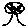
Label: tree